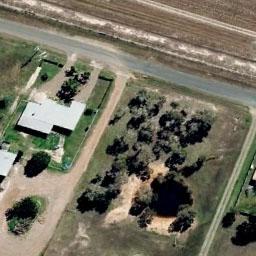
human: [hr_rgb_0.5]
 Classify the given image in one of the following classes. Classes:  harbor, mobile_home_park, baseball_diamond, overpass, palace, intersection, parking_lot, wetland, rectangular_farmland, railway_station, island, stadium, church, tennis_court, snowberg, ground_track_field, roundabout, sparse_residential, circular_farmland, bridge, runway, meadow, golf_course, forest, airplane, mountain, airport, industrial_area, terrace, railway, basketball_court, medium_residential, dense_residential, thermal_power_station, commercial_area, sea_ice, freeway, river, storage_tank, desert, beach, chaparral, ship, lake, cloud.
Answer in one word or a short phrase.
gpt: sparse_residential